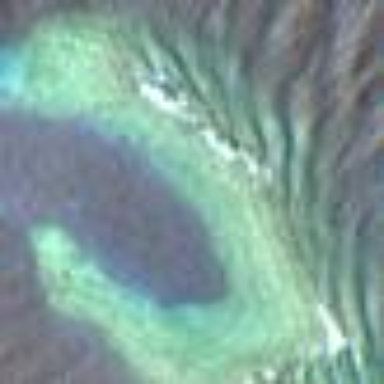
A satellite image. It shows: Beautiful reef in its natural state.